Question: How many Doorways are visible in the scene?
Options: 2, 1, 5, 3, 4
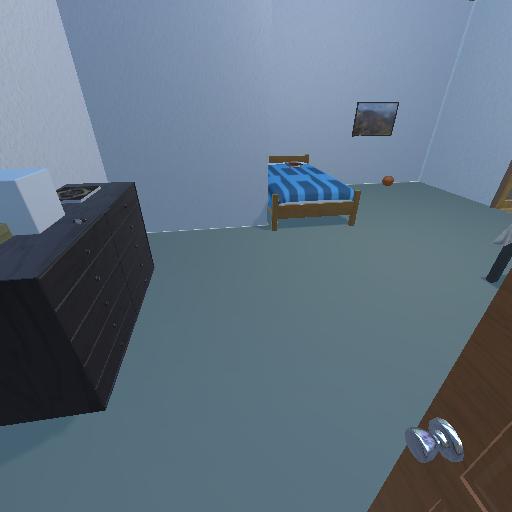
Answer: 2